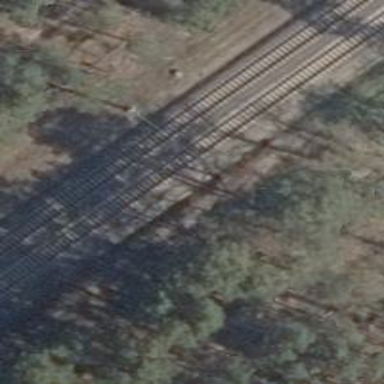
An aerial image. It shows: Milestone along the railway with catenary mast.